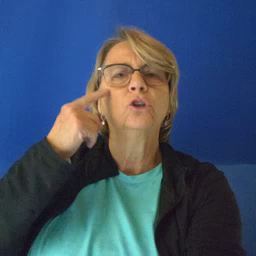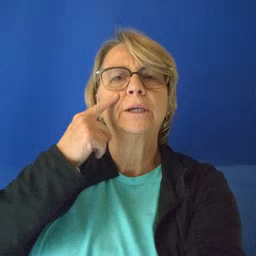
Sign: cheek